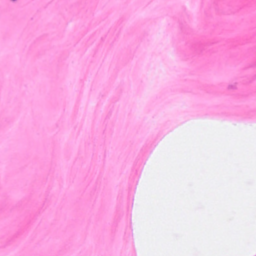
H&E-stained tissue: Breast